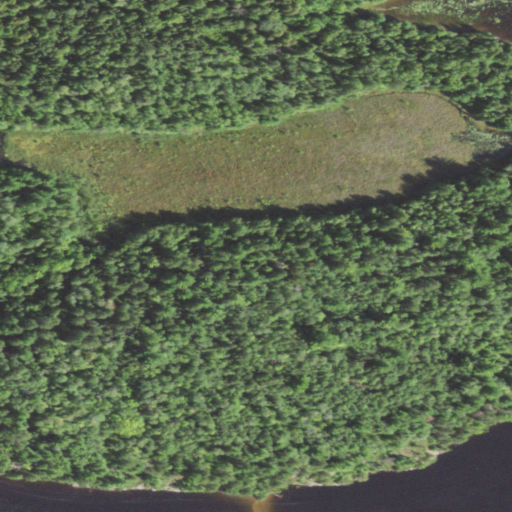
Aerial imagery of island in Minnesota named Blind Pig Island containing mixed forest, woody wetlands, deciduous forest, open water, and evergreen forest